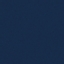
Land use / land cover class: SeaLake